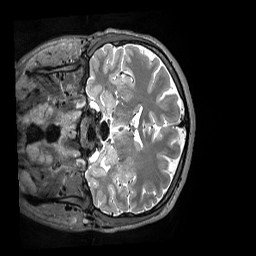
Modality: T2w
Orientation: coronal
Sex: male
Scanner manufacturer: siemens
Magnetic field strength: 3 T
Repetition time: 3 s
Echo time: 0.409 s